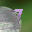
Label: 7